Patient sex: M
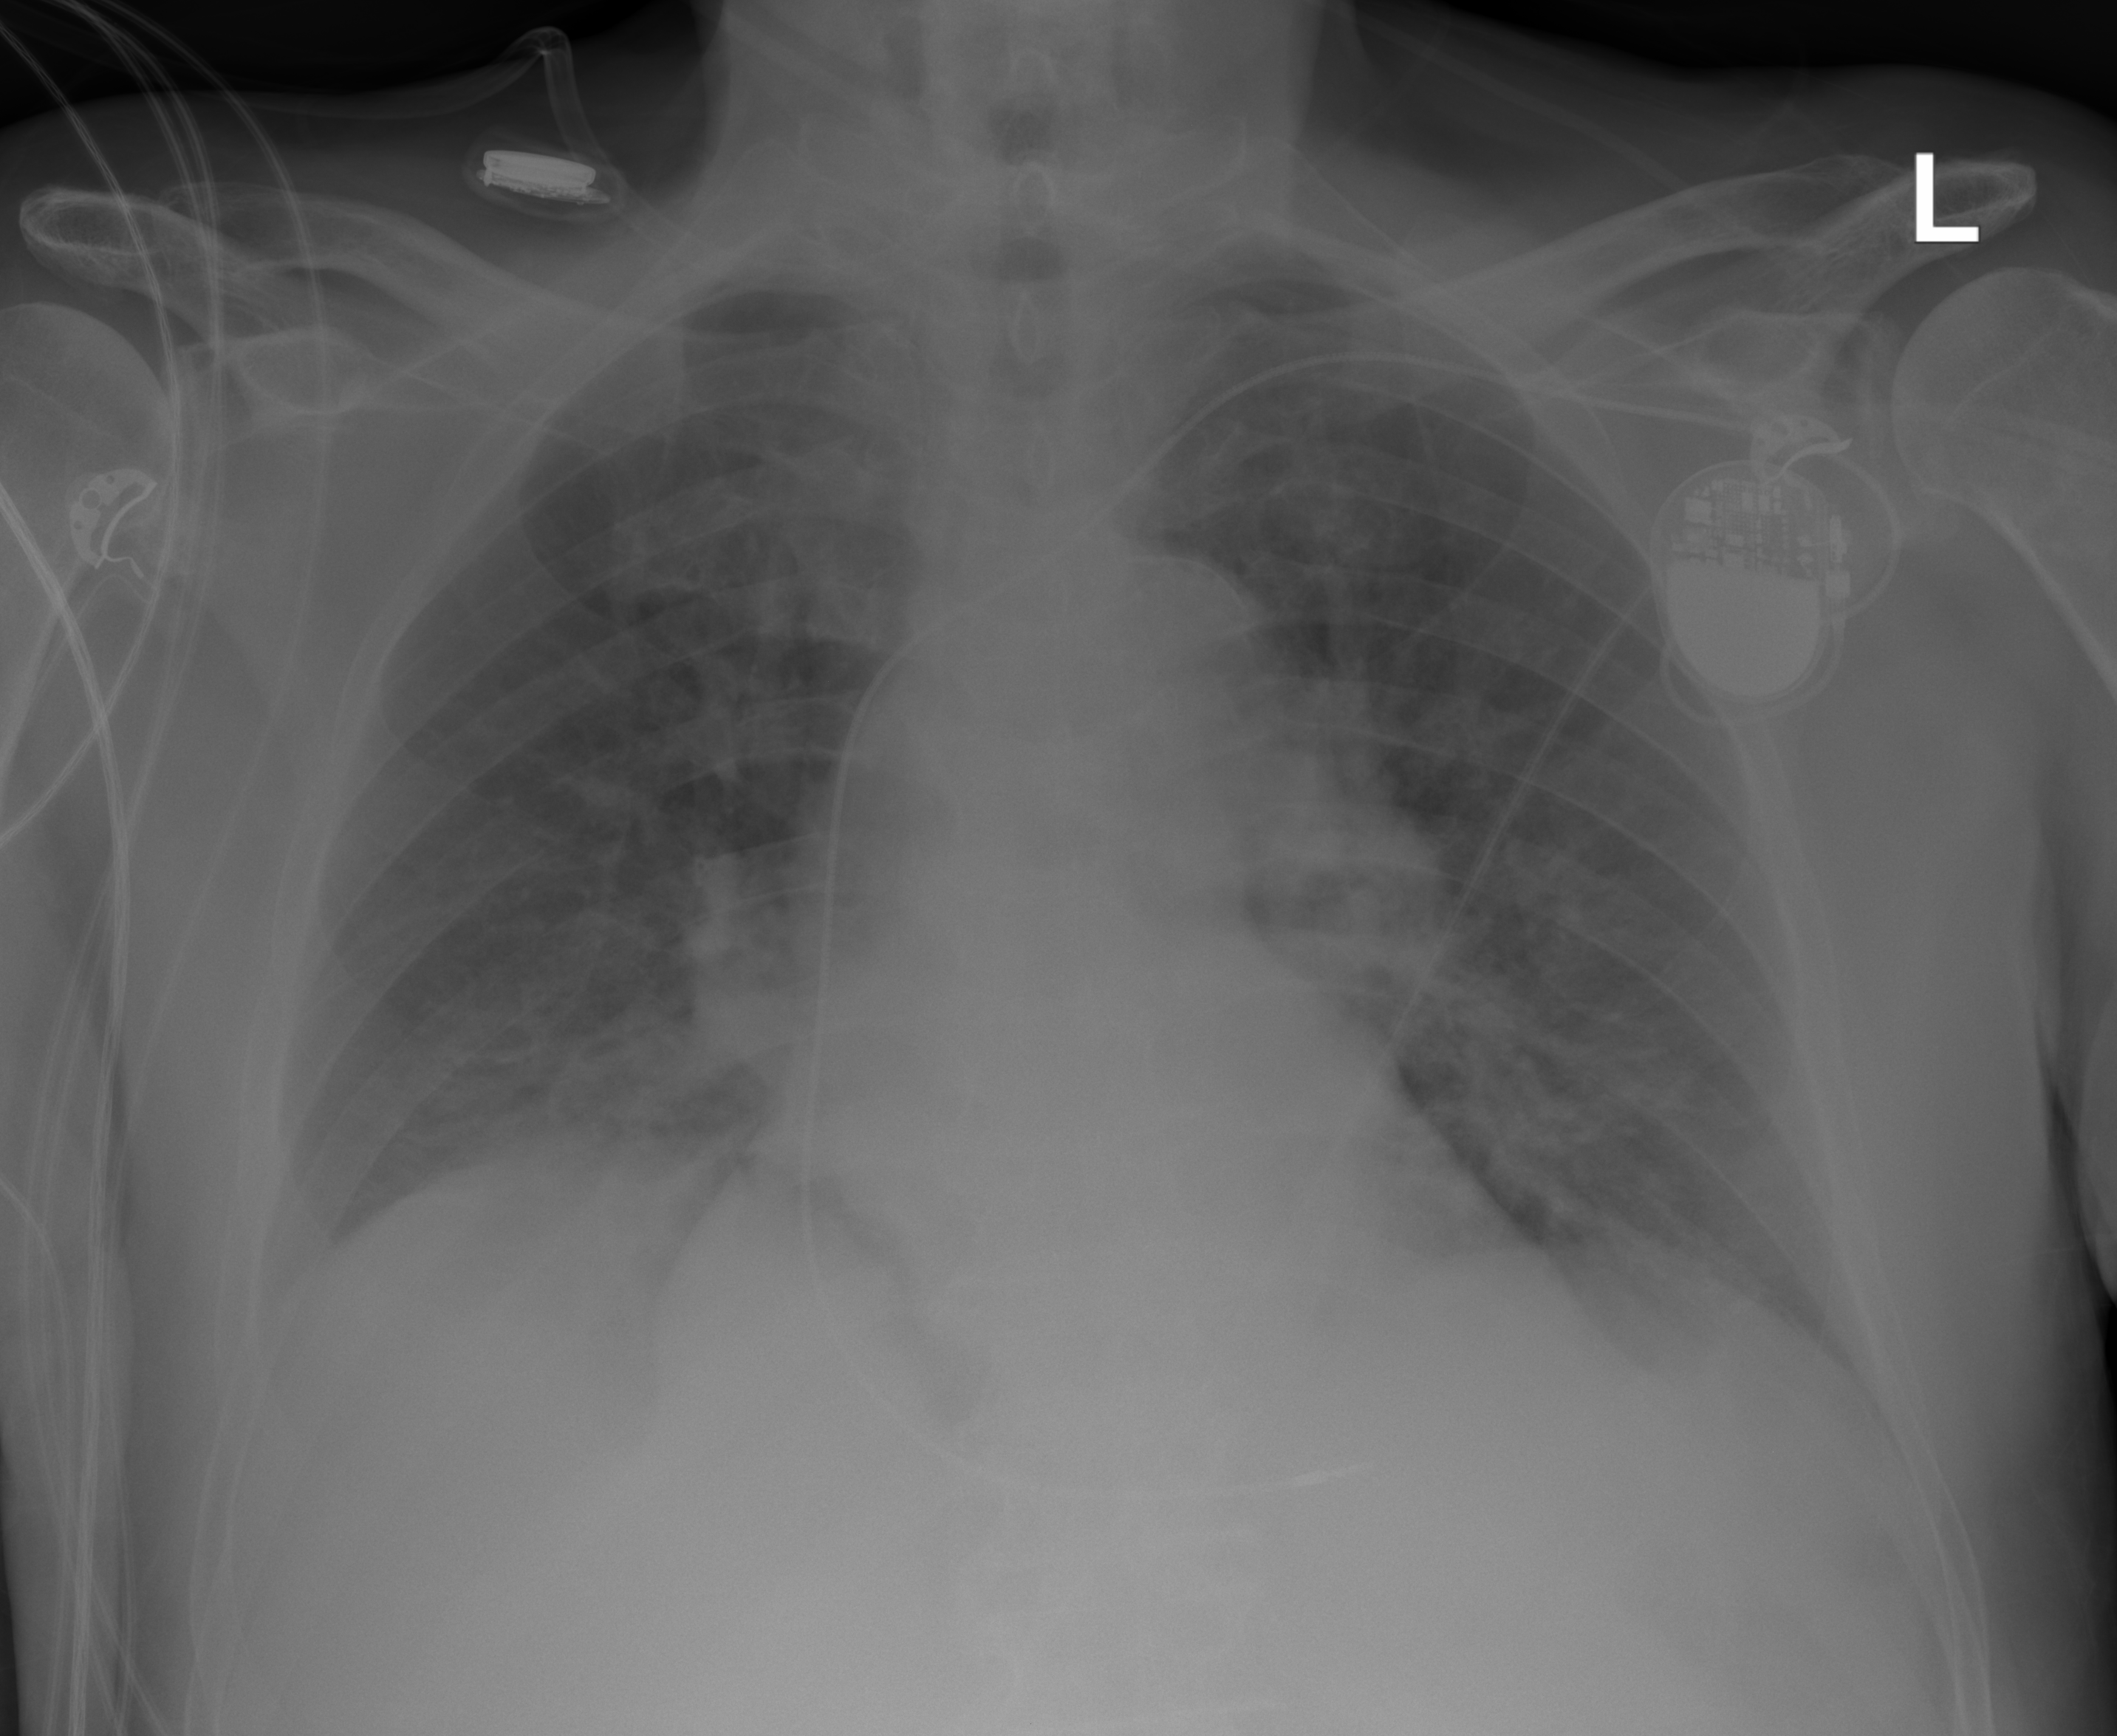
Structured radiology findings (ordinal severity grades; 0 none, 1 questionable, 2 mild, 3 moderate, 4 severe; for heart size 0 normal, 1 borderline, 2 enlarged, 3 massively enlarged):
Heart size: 0
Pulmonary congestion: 2
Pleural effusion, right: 1
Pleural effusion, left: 0
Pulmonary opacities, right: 2
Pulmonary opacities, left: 2
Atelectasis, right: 2
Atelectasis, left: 2